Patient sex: F
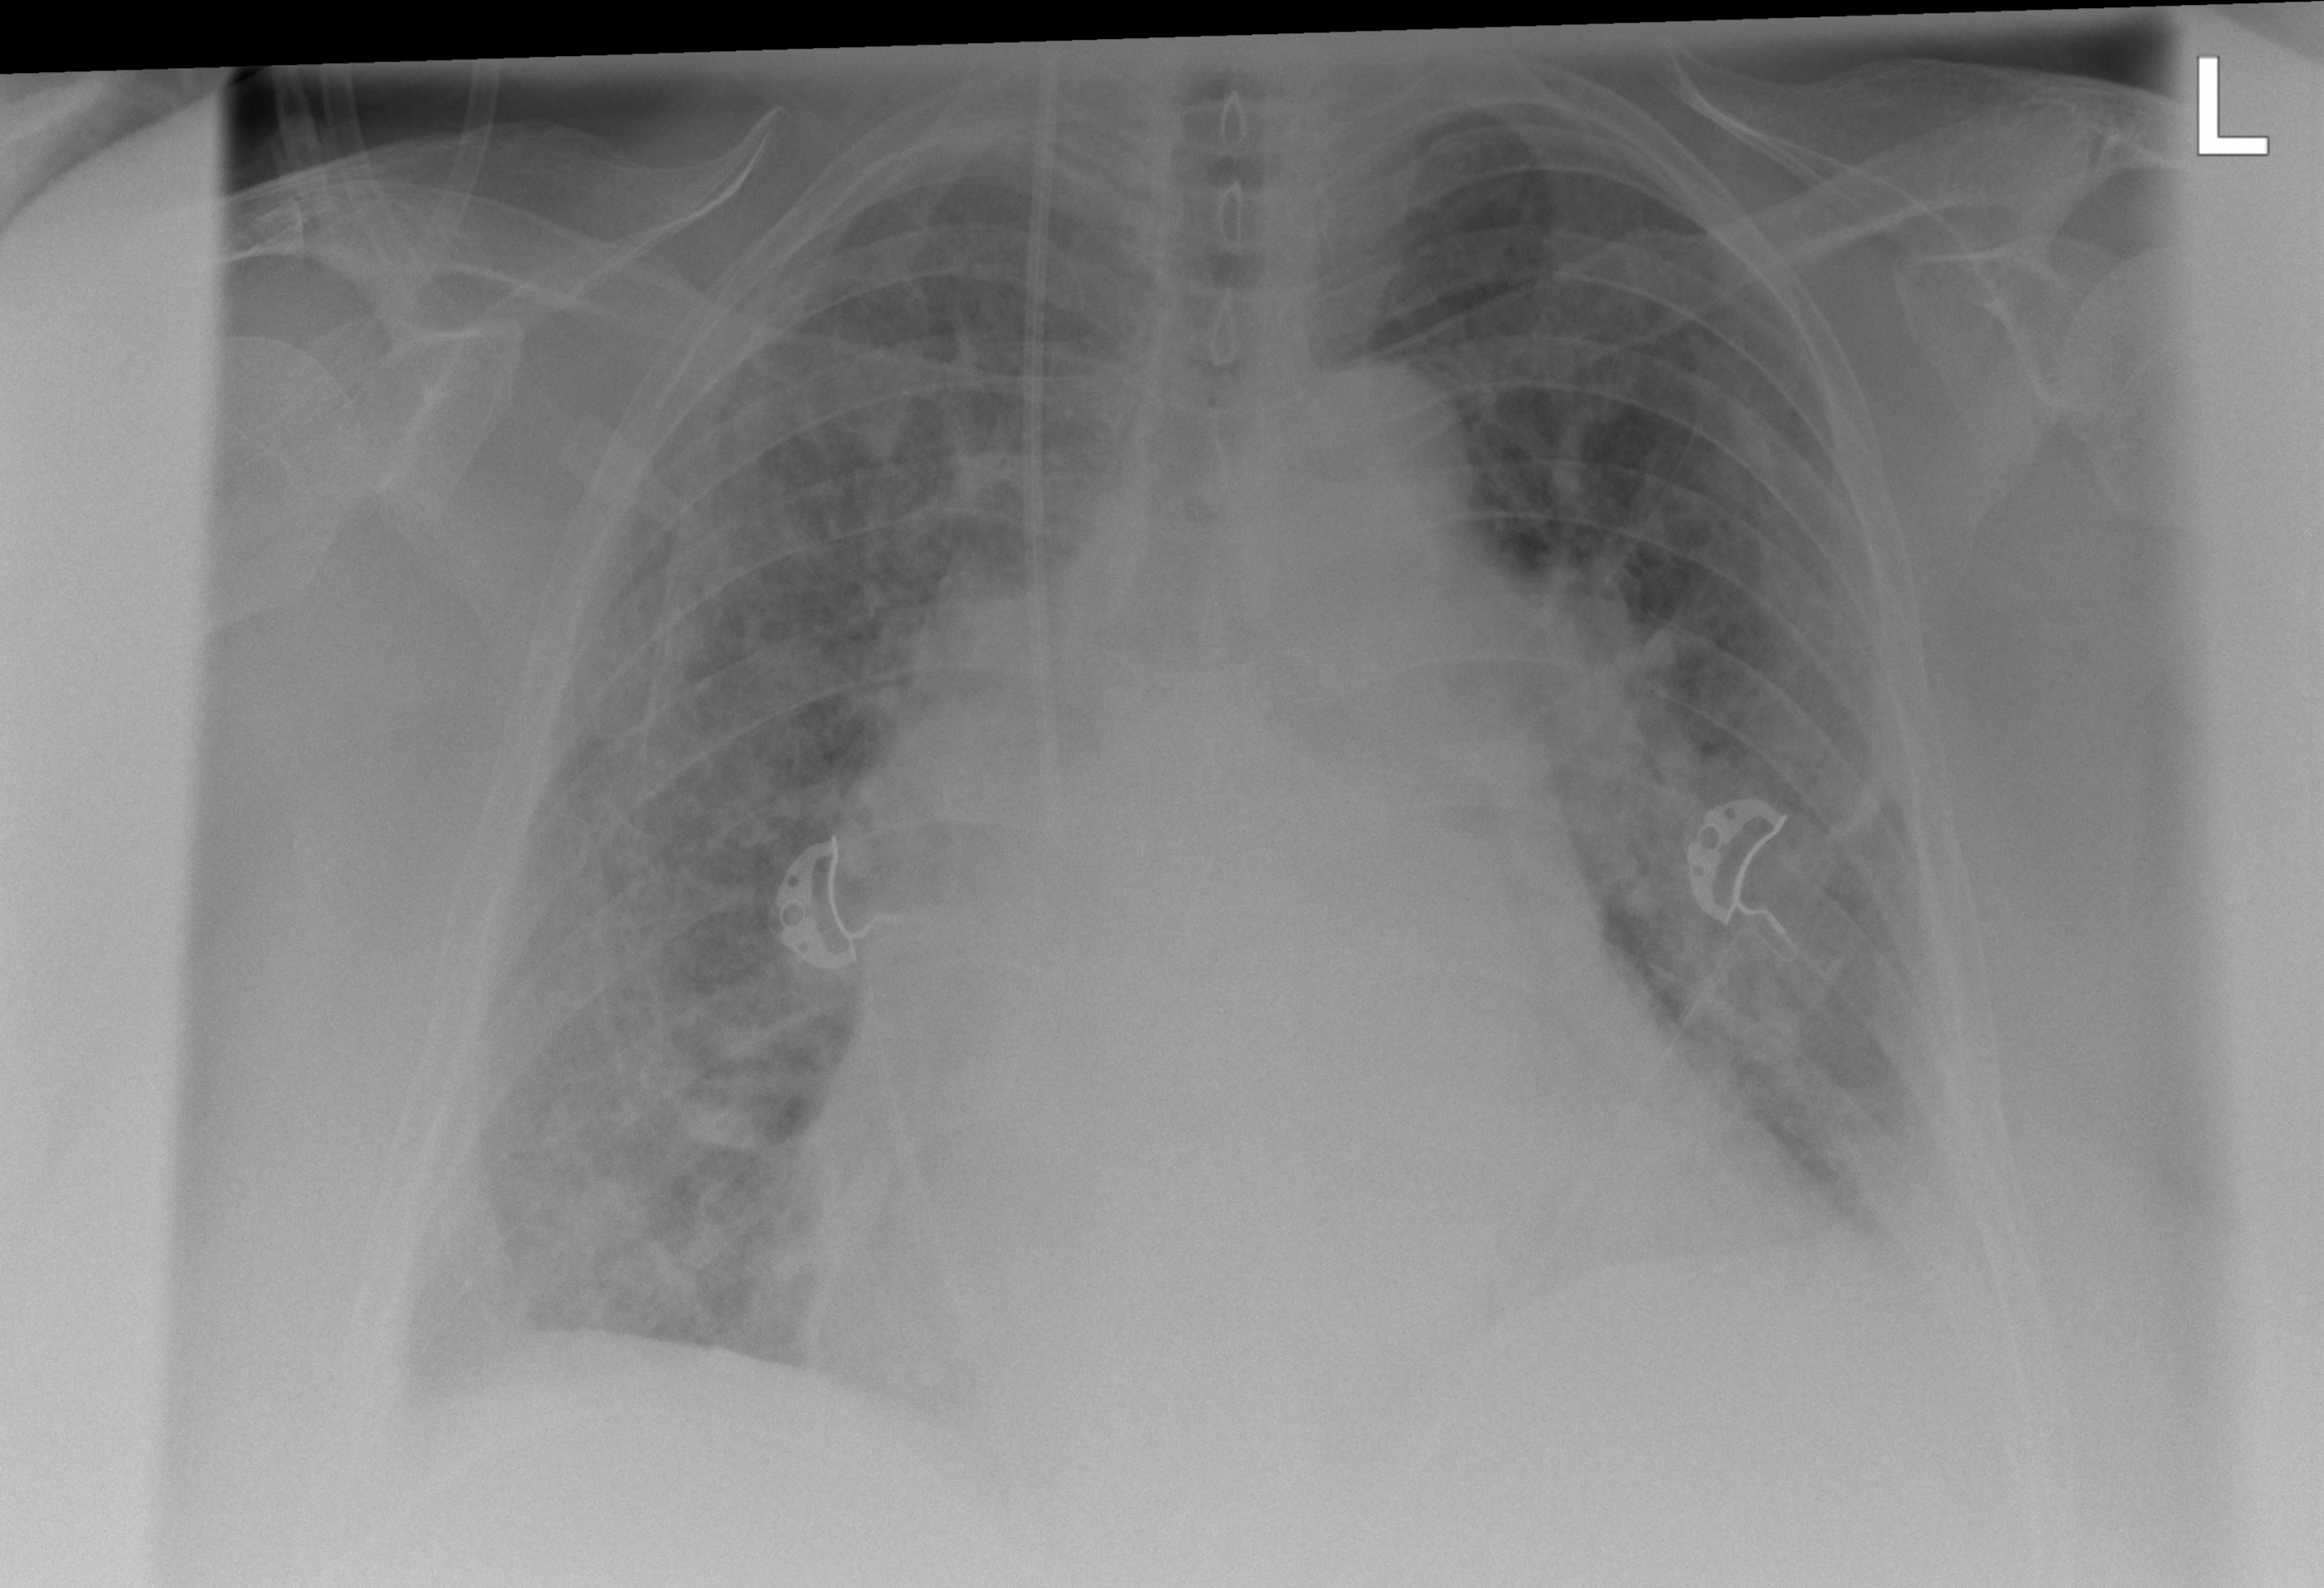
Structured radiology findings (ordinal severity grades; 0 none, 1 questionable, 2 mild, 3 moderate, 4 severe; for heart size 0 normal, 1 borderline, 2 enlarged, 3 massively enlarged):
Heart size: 2
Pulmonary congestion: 2
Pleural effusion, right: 2
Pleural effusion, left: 2
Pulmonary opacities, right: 2
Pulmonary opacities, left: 2
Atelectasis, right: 2
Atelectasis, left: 2